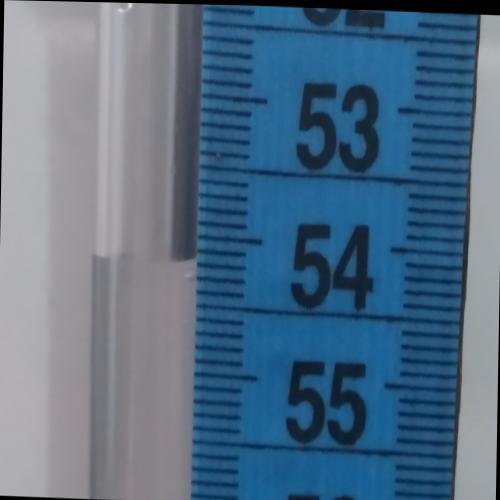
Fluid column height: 54.2 cm